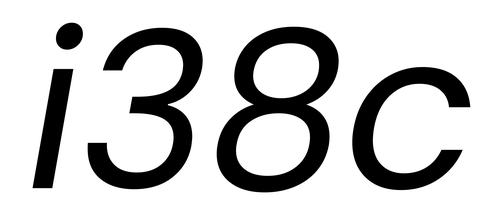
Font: Poppins-Italic